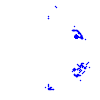
Particle: proton